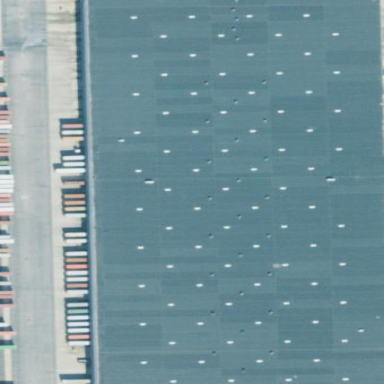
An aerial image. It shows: Warehouse building.